【题型】证明题　【知识点】立体几何　【难度】easy
如图，在四棱锥 \(P-ABCD\) 中，底面 \(ABCD\) 是直角梯形，\(\angle BAD = \angle CDA = 90^\circ\)，\(PA \perp\) 平面 \(ABCD\)，\(Q\) 是 \(PB\) 的中点，\(PA = AD = DC = 1\)，\(AB = 2\)。

\noindent
(1) 证明：\(CQ \parallel\) 平面 \(PAD\)；\\
(2) 求点 \(D\) 到平面 \(PAC\) 的距离。
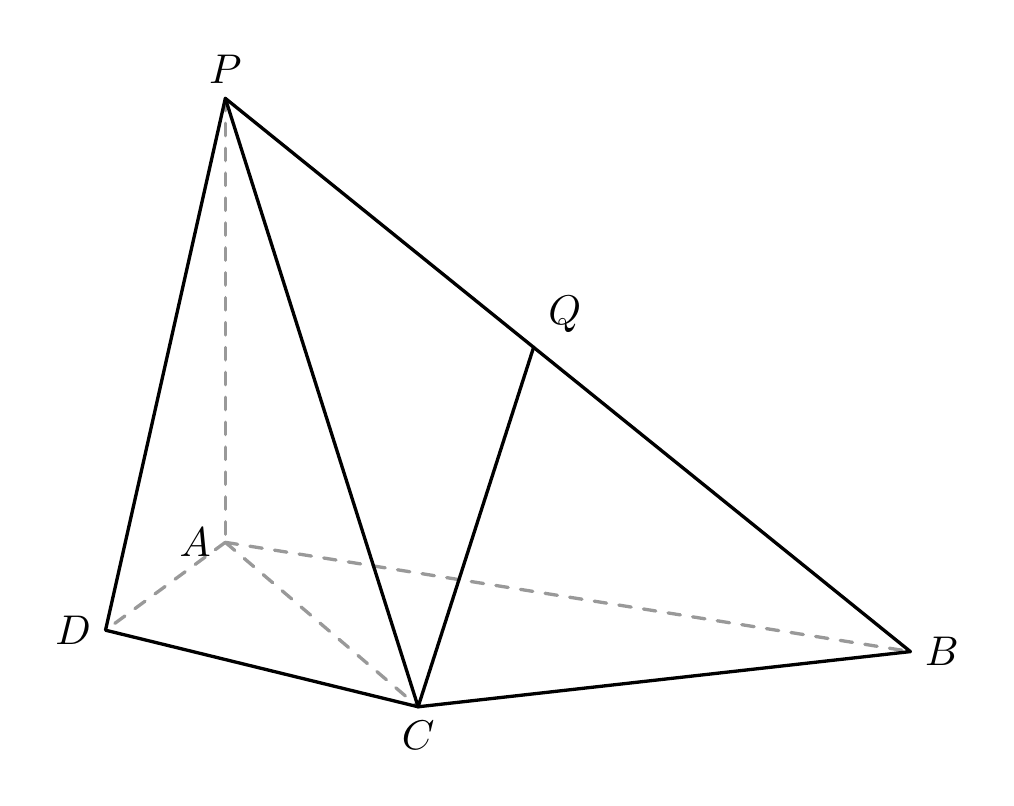
【解答】
\textbf{【详解】}

\vspace{0.3cm}
\noindent
(1) 取 \(PA\) 的中点 \(T\)，连接 \(DT\)、\(TQ\)，

\noindent
因为 \(\angle BAD = \angle CDA = 90^\circ\)，所以 \(AB \parallel DC\)，\(AB = 2\)，\(AD = 1\)，\\
因为 \(T\)、\(Q\) 分别是 \(PA\)、\(PB\) 中点，得出 \(TQ \parallel AB \parallel DC\)，\(TQ = \frac{1}{2}AB = DC\)，\\
所以四边形 \(DCQT\) 是平行四边形，所以 \(DT \parallel CQ\)，\\
\(DT \subset\) 平面 \(PAD\)，\(CQ \not\subset\) 平面 \(PAD\)，所以 \(CQ \parallel\) 平面 \(PAD\)；

\vspace{0.3cm}
\noindent
(2) \(\angle CDA = 90^\circ\)，\(AC = \sqrt{AD^2 + DC^2} = \sqrt{2}\)，\\
\(PA \perp\) 平面 \(ABCD\)，\(AD\)、\(AC \subset\) 平面 \(ABCD\)，则 \(PA \perp AD\)，\(PA \perp AC\)，\\
\[
S_{\triangle PAC} = \frac{1}{2}|AC| \times |PA| = \frac{1}{2} \times \sqrt{2} \times 1 = \frac{\sqrt{2}}{2}, \quad S_{\triangle ACD} = \frac{1}{2} \times |DC| \times |AD| = \frac{1}{2},
\]
设点 \(D\) 到平面 \(PAC\) 的距离为 \(d\)，由 \(V_{D-PAC} = V_{P-ACD}\)，得
\[
\frac{1}{3}S_{\triangle PAC} \times d = \frac{1}{3}S_{\triangle ACD} \times |PA|,
\]
即 \(\frac{1}{3} \times \frac{\sqrt{2}}{2} \times d = \frac{1}{3} \times \frac{1}{2} \times 1\)，得 \(d = \frac{\sqrt{2}}{2}\)。\\
所以点 \(D\) 到平面 \(PAC\) 的距离为 \(\frac{\sqrt{2}}{2}\)。
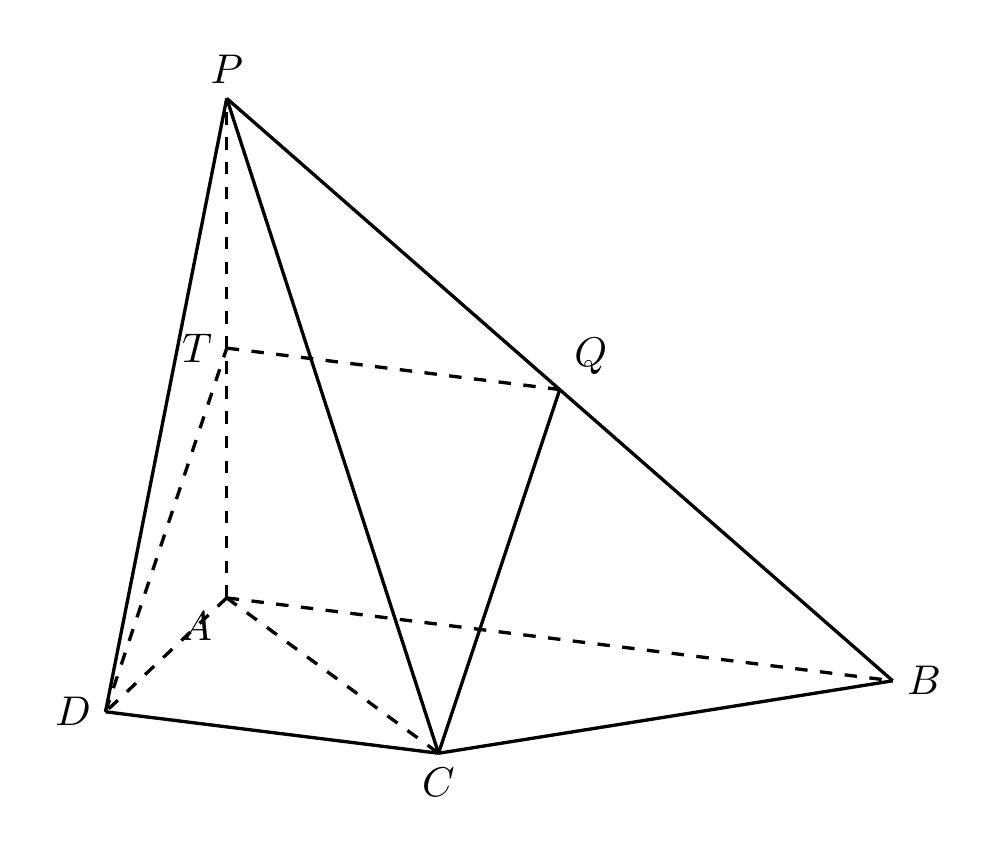